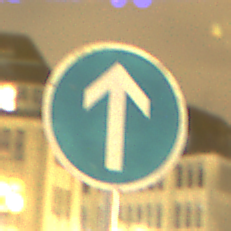
Verkehrszeichen: VorgeschriebeneFahrtrichtungGeradeaus
Umgebung: Outdoor, Urban
Tageszeit: Night
Wetter: Overcast
Licht: Artificial
Jahreszeit: NotSpecified
Kontrast: MediumContrast